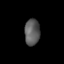
Tissue: lung
Cell type: Endothelial cells
Senescence score: 0.5399
Nuclear area (px): 395
Mean DAPI intensity: 91.803